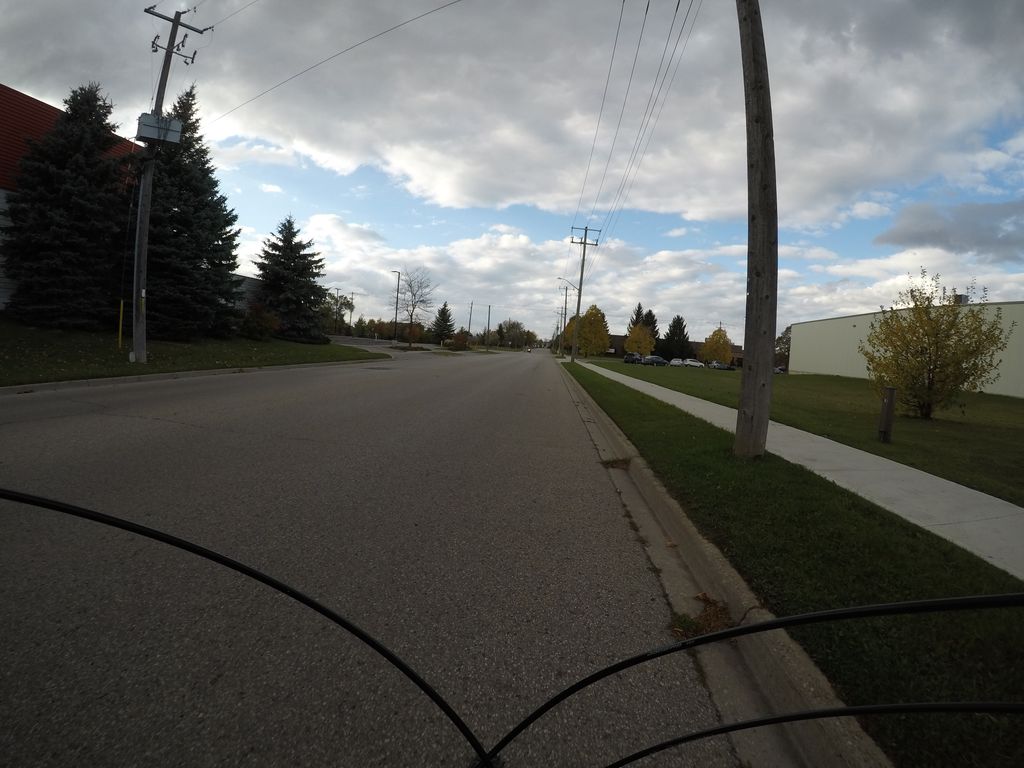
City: kitchener-waterloo